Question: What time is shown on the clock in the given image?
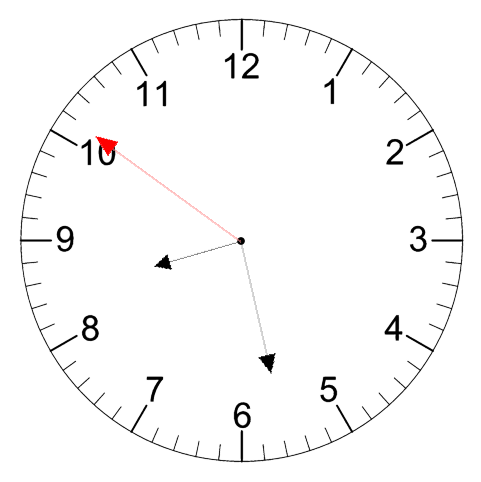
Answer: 08:27:51